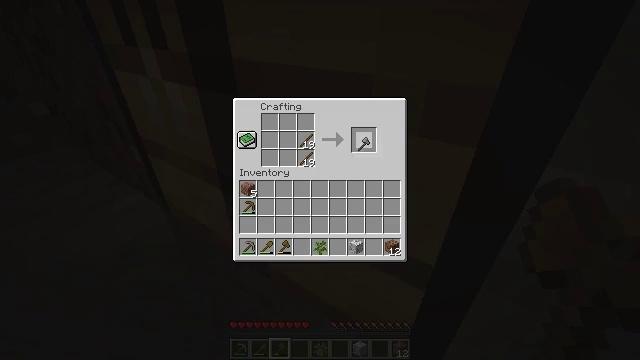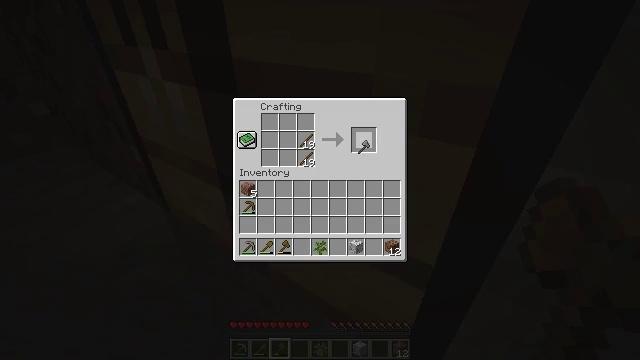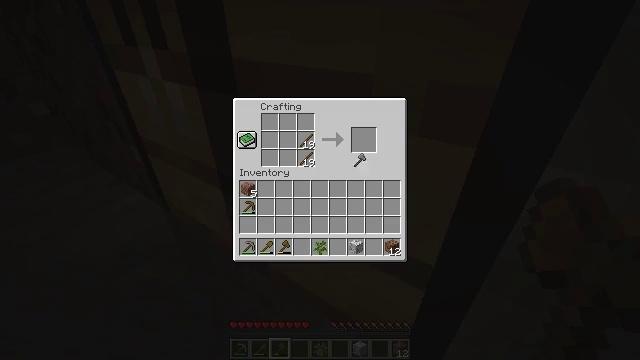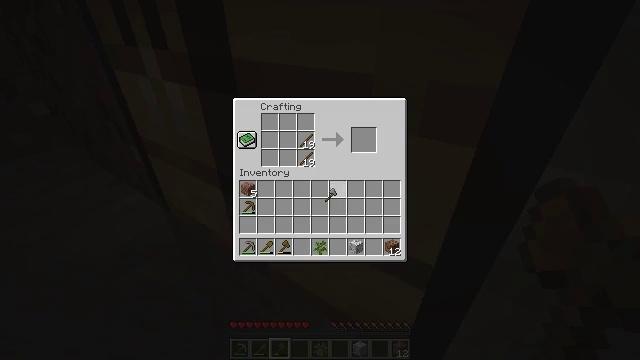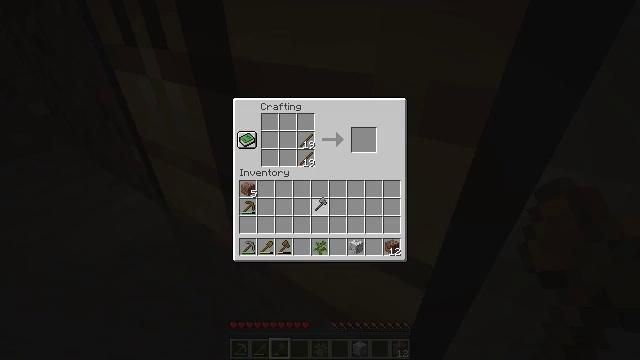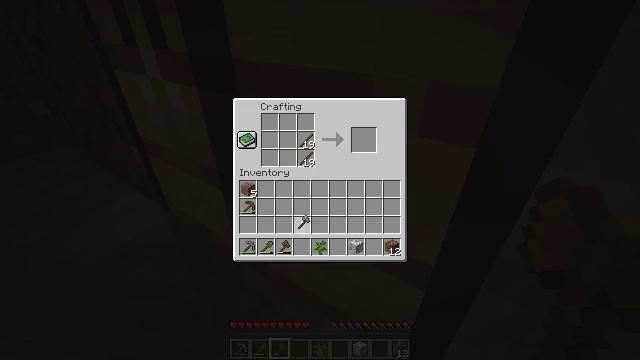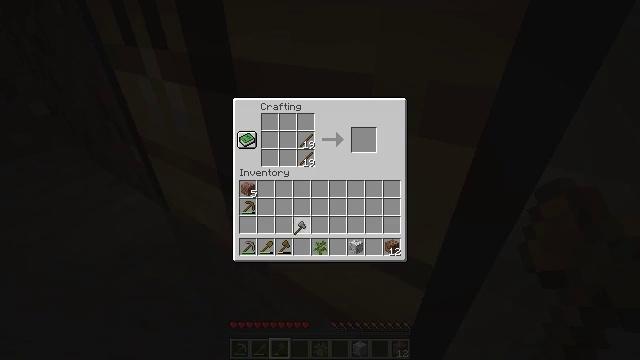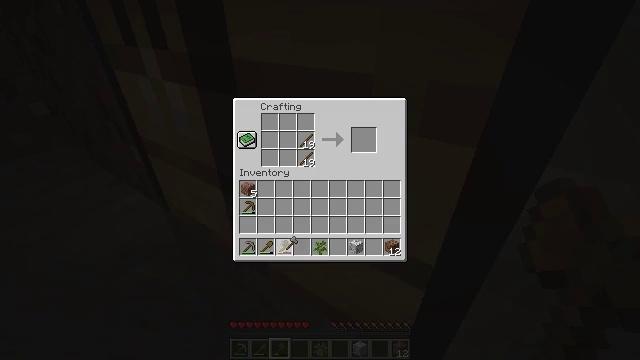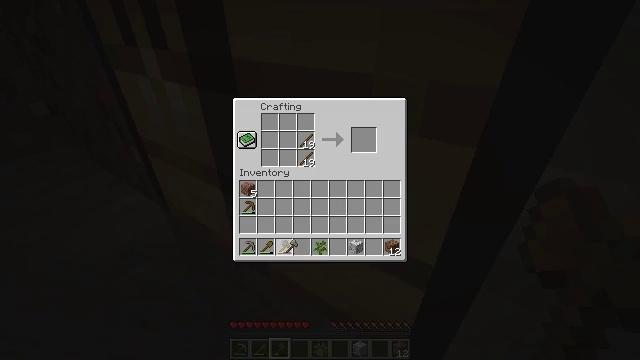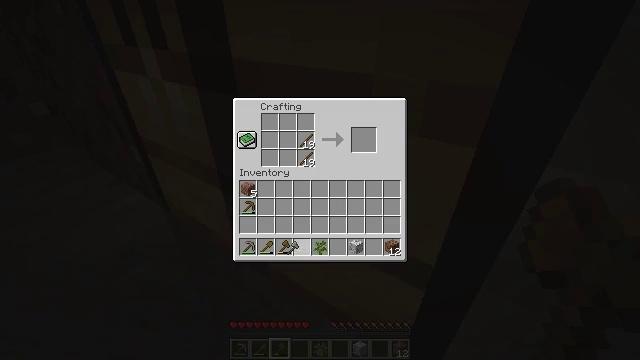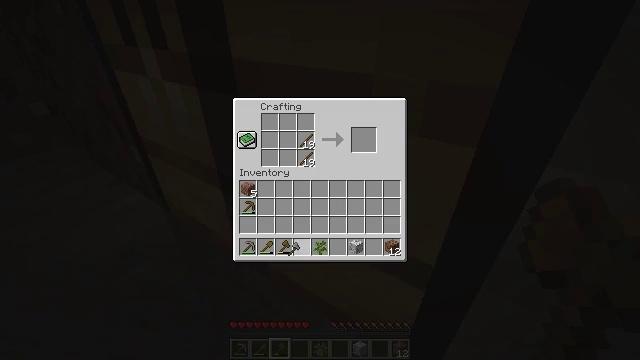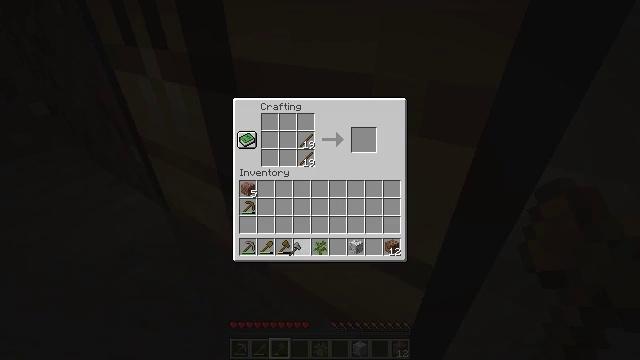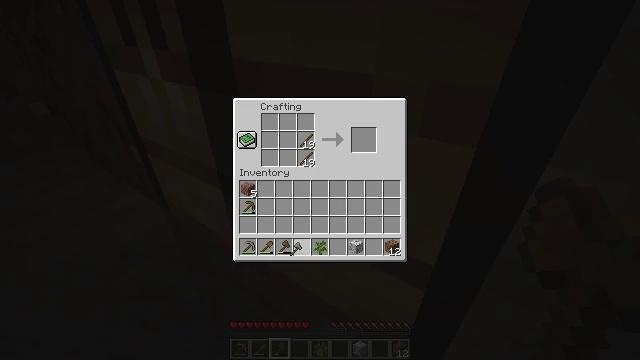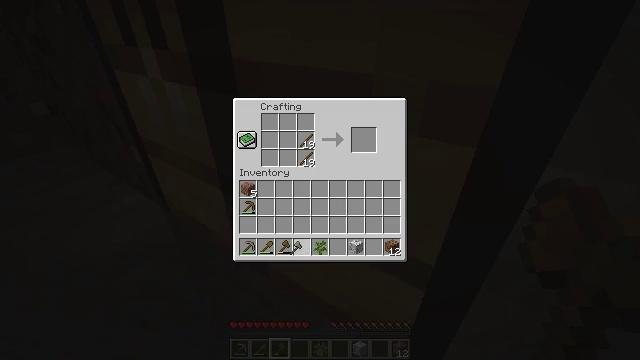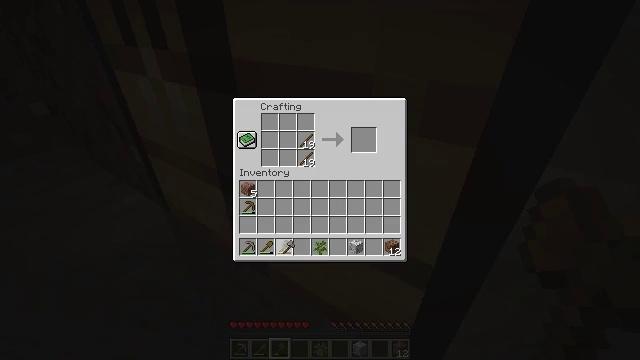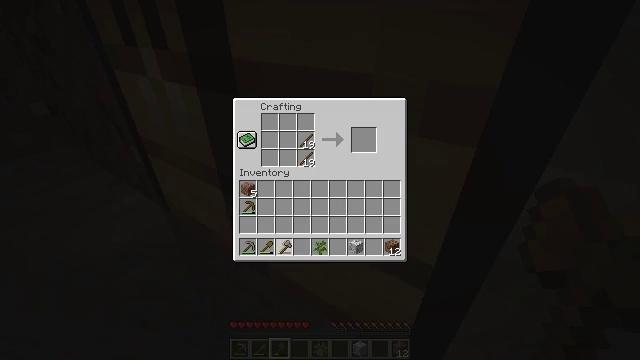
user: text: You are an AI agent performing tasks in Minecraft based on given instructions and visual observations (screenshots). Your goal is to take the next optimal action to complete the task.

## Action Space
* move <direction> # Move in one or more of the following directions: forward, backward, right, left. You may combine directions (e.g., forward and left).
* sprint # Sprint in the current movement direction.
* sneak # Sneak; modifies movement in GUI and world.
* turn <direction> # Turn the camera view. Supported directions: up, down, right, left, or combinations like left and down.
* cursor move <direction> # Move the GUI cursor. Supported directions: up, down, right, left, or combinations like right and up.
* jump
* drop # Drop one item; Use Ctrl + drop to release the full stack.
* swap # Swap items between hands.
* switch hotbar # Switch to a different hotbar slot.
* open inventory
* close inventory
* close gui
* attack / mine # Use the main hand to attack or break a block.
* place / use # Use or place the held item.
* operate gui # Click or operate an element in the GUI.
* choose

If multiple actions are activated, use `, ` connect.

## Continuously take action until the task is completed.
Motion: motion action
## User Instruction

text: Open the furnace for crafting charcoal.
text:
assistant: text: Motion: open gui
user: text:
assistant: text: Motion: cursor move down
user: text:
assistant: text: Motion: cursor move left and down
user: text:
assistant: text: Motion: cursor move left and down
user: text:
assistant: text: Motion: cursor move left and down
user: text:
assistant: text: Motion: no_op
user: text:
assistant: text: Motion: cursor move left and down
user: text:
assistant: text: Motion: no_op
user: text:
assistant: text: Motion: no_op
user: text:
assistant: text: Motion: no_op
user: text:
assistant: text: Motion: no_op
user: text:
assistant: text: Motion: no_op
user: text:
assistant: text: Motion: no_op
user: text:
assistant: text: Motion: no_op
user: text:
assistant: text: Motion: no_op
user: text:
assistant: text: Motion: no_op
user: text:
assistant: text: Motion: no_op
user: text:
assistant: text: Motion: no_op
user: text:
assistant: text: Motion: no_op
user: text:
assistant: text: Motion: no_op
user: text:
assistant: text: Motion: no_op
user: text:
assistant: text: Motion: no_op
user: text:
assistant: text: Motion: no_op
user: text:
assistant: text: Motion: no_op
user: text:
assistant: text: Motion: operate gui
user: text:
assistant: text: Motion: operate gui
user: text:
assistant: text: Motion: operate gui
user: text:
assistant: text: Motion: no_op
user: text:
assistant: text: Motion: no_op
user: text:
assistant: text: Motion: no_op